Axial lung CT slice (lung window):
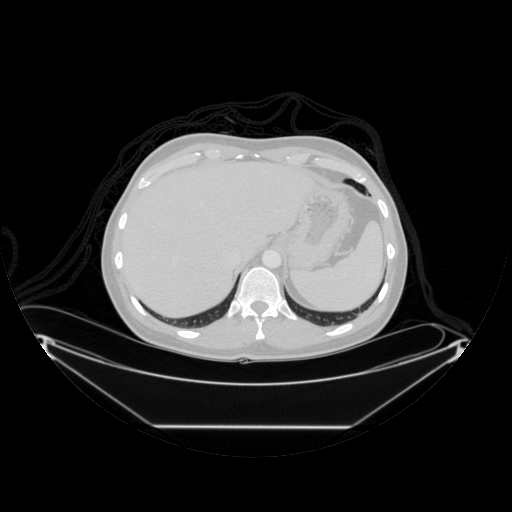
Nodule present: no